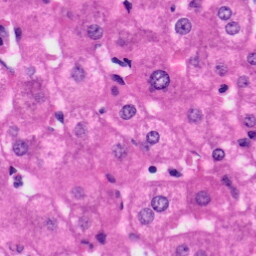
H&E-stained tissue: Liver